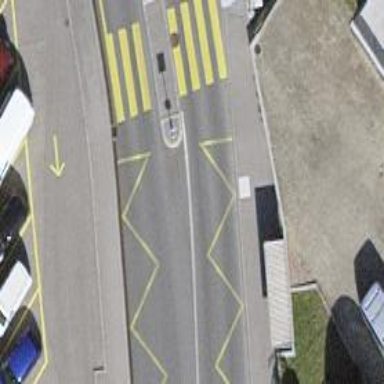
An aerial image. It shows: Bus stop with designated stop position for public transport.